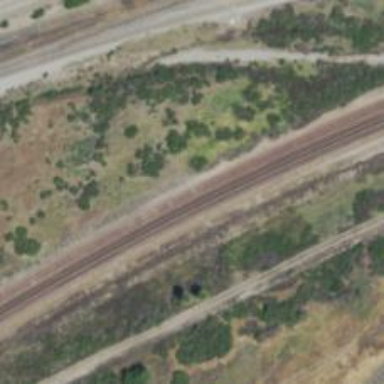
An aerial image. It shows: Railway siding with rails.